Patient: sex M, age 66
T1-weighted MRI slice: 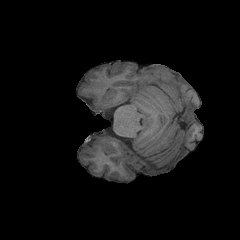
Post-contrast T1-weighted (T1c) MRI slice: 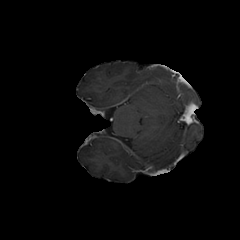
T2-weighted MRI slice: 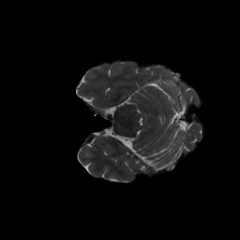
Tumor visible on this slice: no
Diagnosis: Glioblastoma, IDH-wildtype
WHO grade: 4